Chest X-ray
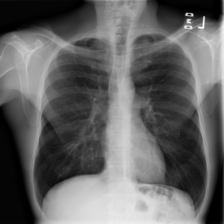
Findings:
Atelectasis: negative
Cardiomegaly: negative
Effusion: negative
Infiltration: negative
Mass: negative
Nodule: negative
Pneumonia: negative
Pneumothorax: negative
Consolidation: negative
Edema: negative
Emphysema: negative
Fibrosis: negative
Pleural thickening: negative
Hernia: negative